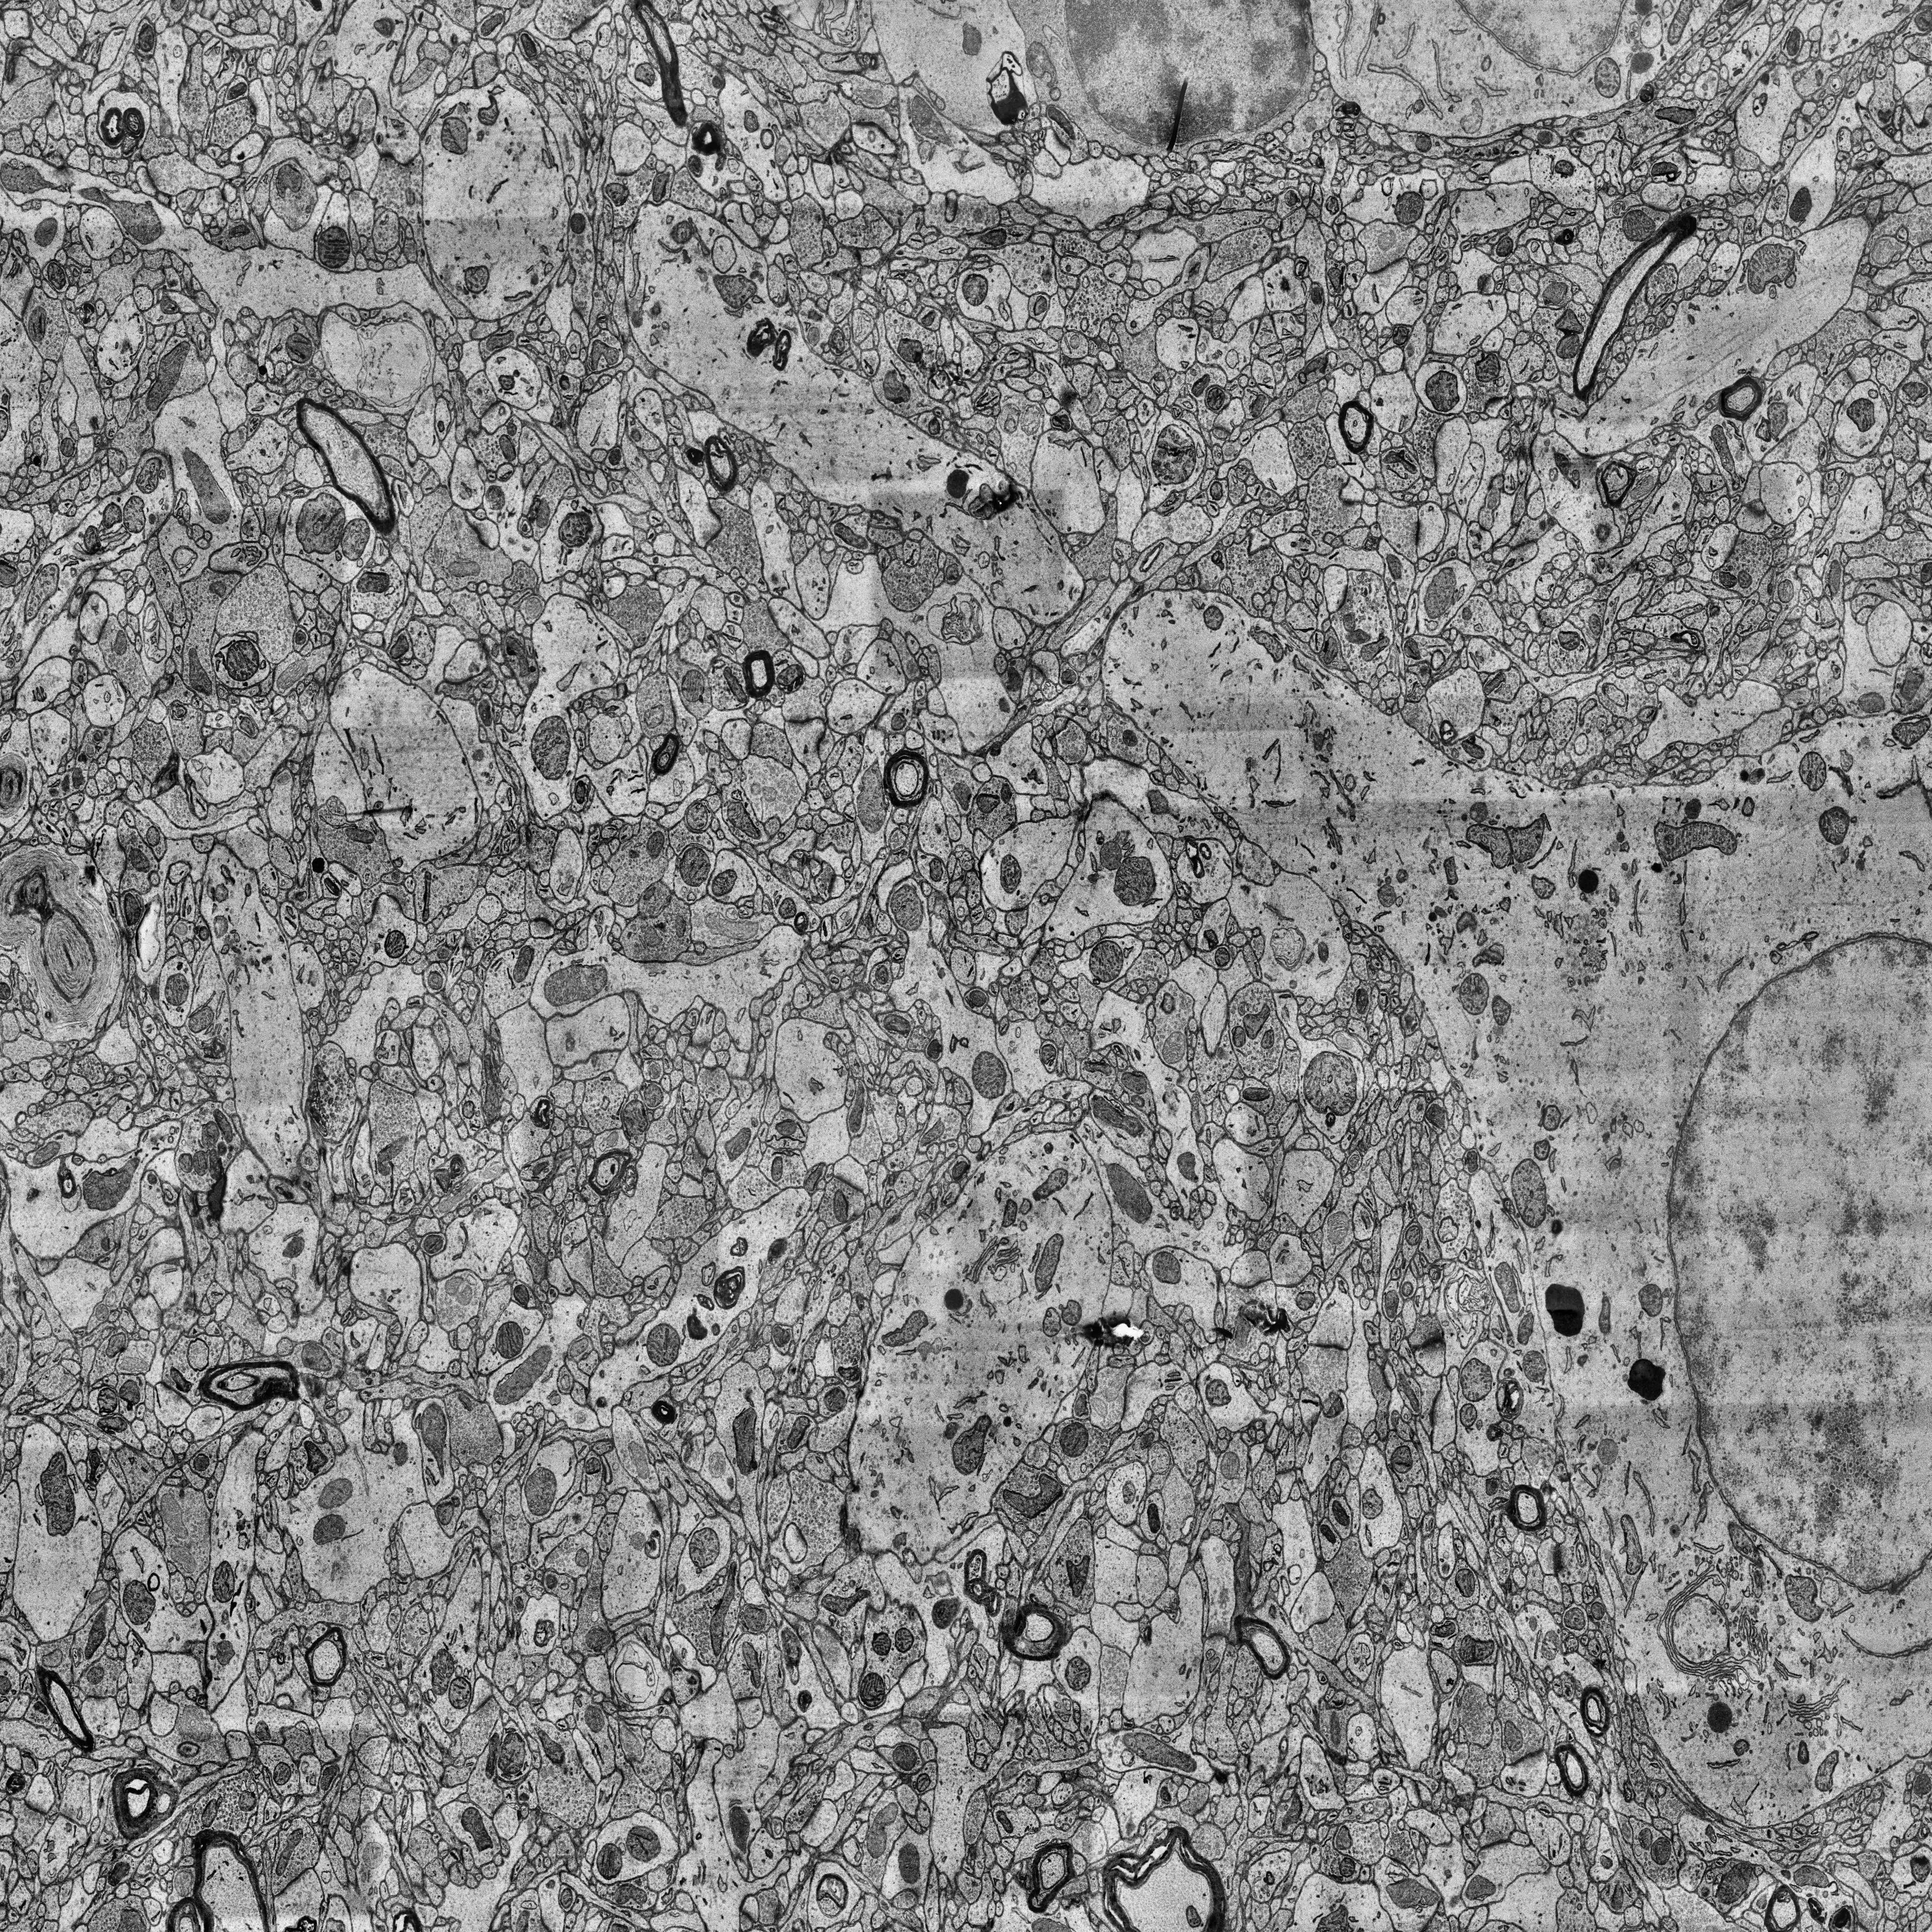
Electron microscopy slice of human cortex tissue
Slice depth (z): 260
Mitochondria instances in slice: 444